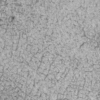
Label: not_dusty